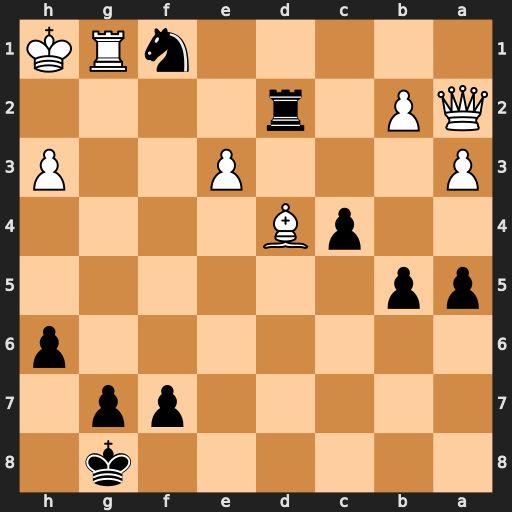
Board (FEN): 6k1/5pp1/7p/pp6/2pB4/P3P2P/QP1r4/5nRK
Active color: b
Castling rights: -
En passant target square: -
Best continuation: Rh2#